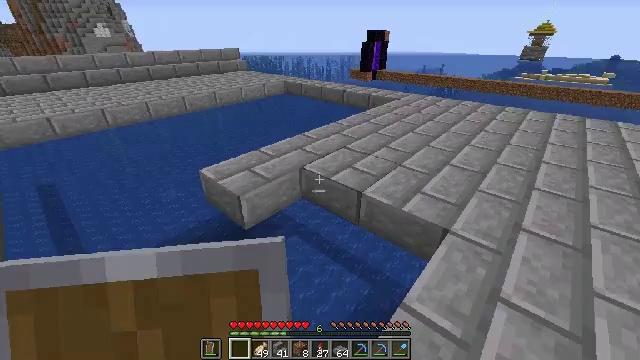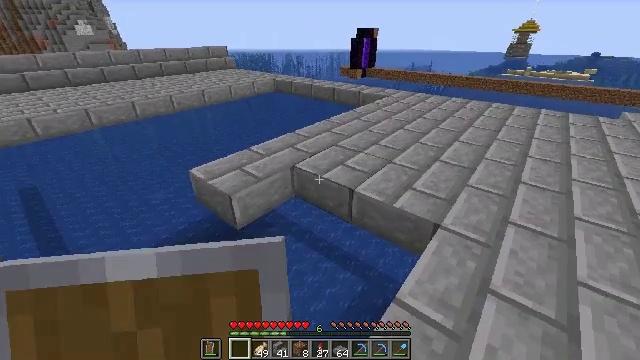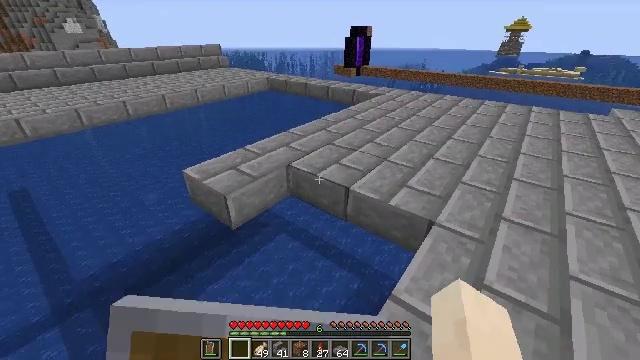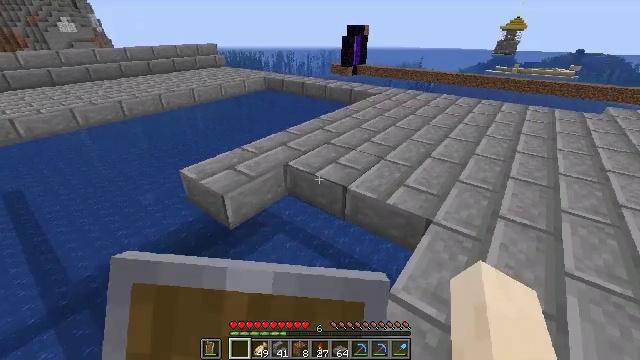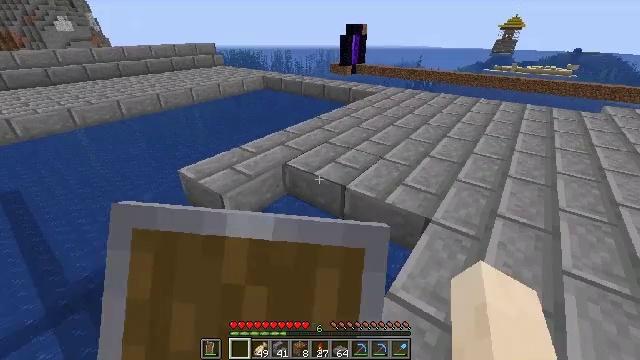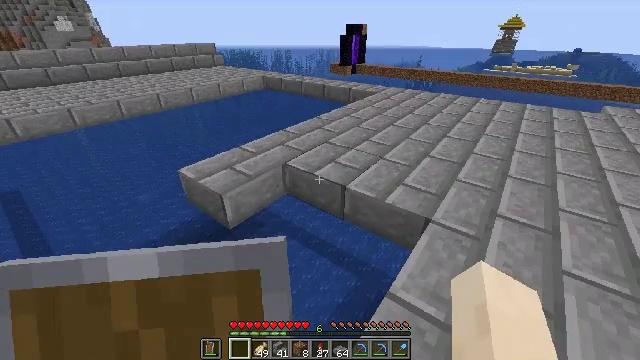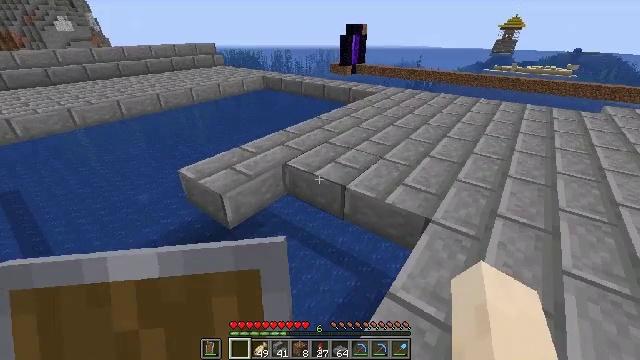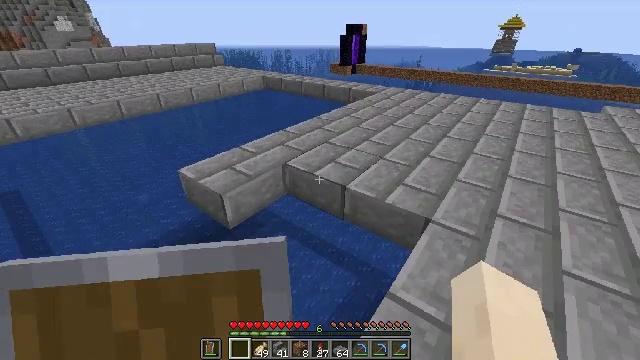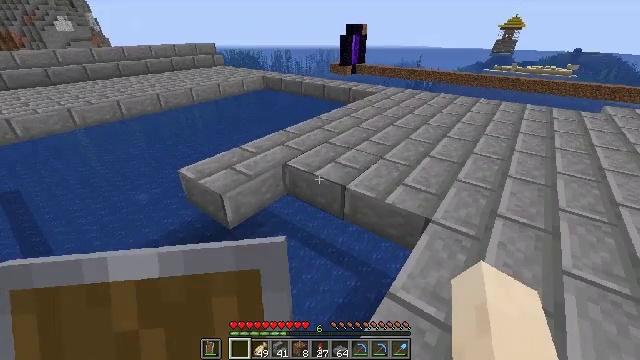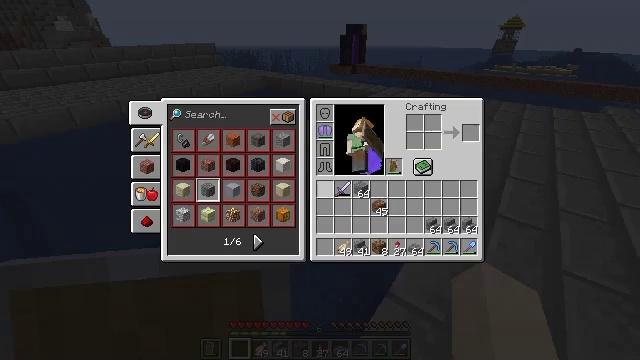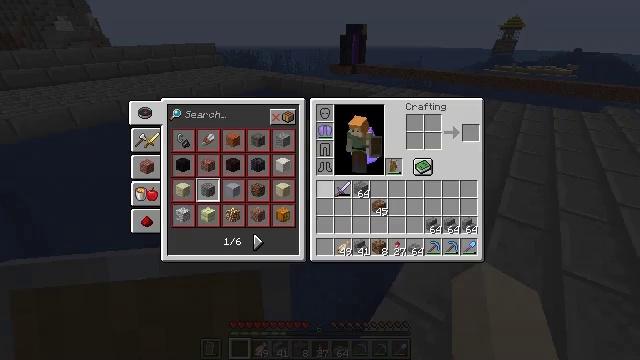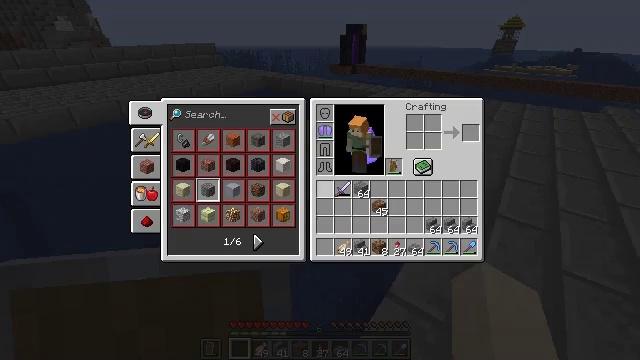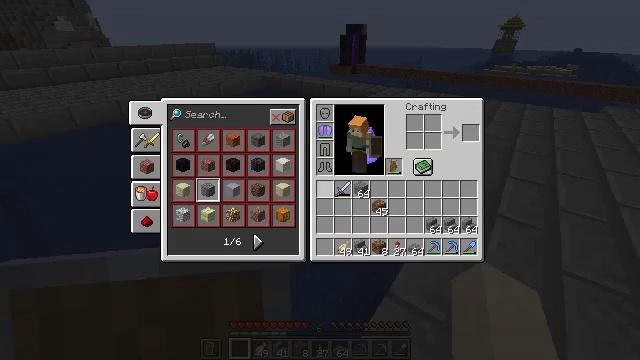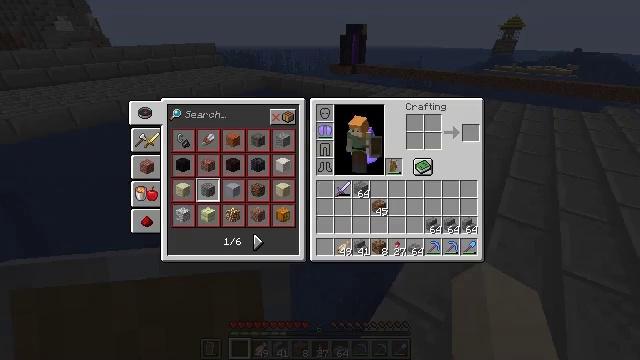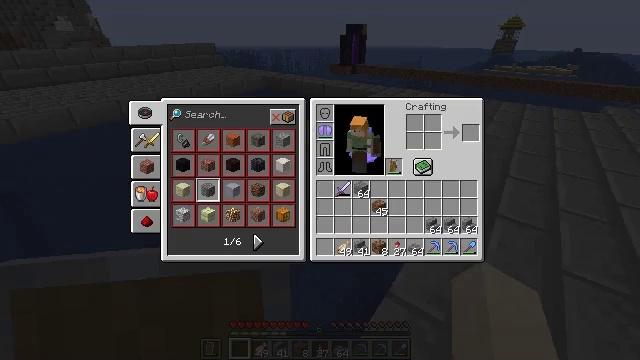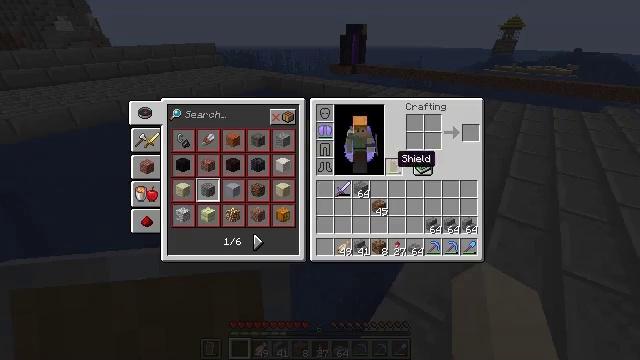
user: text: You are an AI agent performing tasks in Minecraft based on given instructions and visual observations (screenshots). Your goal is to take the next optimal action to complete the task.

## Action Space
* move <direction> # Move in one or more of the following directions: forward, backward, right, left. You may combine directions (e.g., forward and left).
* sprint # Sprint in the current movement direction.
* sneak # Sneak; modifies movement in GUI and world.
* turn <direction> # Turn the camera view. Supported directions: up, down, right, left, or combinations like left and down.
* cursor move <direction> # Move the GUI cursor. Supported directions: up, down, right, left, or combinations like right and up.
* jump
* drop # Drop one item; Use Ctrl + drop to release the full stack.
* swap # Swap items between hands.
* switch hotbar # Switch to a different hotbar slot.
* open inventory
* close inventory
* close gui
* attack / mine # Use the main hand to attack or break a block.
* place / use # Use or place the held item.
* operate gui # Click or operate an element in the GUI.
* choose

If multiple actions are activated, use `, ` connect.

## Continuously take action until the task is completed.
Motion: motion action
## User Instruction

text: Form stone brick slabs from stone bricks in the table.
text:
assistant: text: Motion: turn right, attack / mine
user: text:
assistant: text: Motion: turn right, attack / mine and use / place
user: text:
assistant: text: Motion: attack / mine and use / place
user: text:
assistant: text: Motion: attack / mine and use / place
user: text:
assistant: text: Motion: attack / mine
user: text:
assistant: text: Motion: attack / mine
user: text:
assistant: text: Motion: attack / mine
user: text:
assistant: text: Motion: attack / mine
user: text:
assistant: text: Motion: attack / mine, open inventory
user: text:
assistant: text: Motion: operate gui, open inventory
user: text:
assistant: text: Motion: operate gui, open inventory
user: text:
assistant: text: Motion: operate gui
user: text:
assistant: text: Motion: cursor move right, operate gui
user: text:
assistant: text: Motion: cursor move right, operate gui
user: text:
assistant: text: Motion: cursor move right, operate gui
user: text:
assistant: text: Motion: operate gui
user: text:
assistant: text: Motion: operate gui, close inventory
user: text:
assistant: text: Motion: attack / mine, close inventory
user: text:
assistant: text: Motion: turn right and down, attack / mine, close inventory
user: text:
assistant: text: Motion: turn right and up, attack / mine
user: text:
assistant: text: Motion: turn right, attack / mine
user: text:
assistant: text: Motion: turn right and up, attack / mine
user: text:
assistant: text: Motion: move forward, turn right and up, attack / mine
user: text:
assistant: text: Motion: move forward, turn right, attack / mine
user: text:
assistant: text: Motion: turn right and up, attack / mine
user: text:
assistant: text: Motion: turn right and up, attack / mine
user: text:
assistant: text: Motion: move forward, turn right and up, attack / mine
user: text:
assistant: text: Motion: move forward, turn right and up, attack / mine
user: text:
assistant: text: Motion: move forward, turn right, attack / mine
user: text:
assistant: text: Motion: move forward, turn right, attack / mine